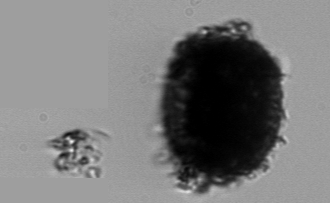
Label: Thalassiosira_TAG_external_detritus